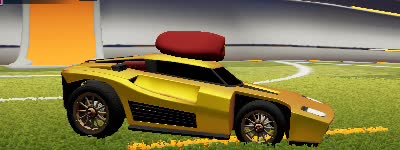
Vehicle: breakout